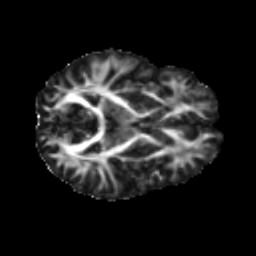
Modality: FA
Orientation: axial
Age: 22
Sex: female
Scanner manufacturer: ge
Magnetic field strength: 3 T
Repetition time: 7.8 s
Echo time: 0.0606 s